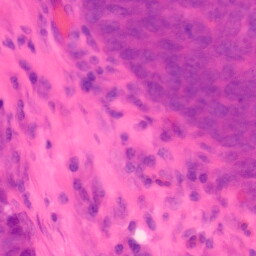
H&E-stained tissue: Colon